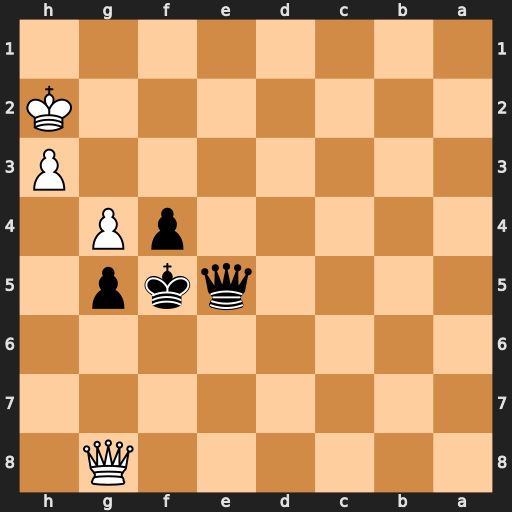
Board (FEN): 6Q1/8/8/4qkp1/5pP1/7P/7K/8
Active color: b
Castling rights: -
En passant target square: -
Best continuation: Ke4 Qc4+ Ke3